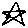
Label: star